Aerial crown-view tile of a tropical tree (Barro Colorado Island, Panama), acquired 20241216:
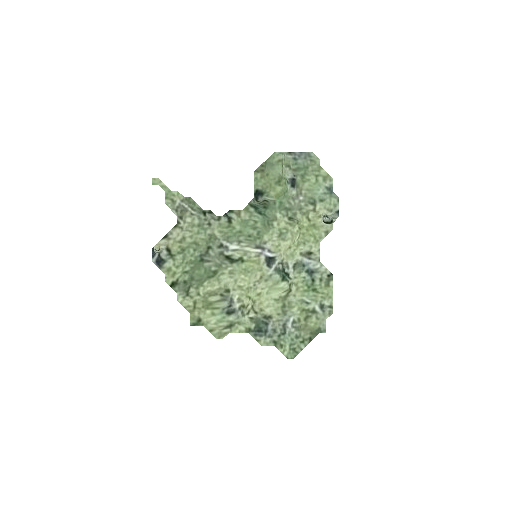
Species: Cordia alliodora
GBIF accepted scientific name: Cordia alliodora
Crown area: 35.474 m²